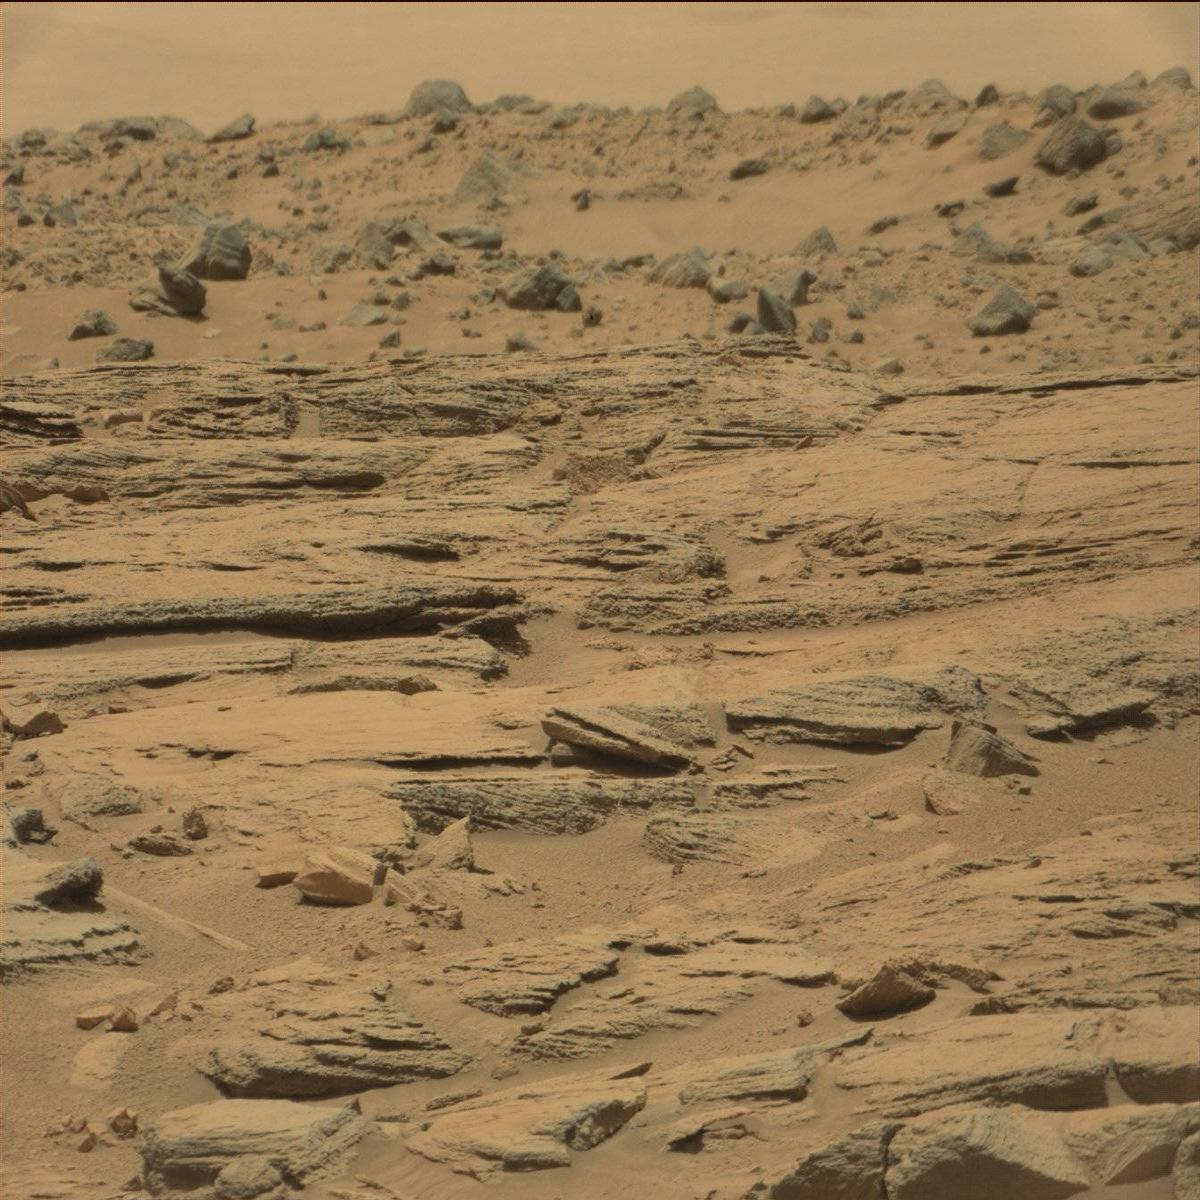
Terrain classes present: Bedrock, Ridge, Sand / Soil